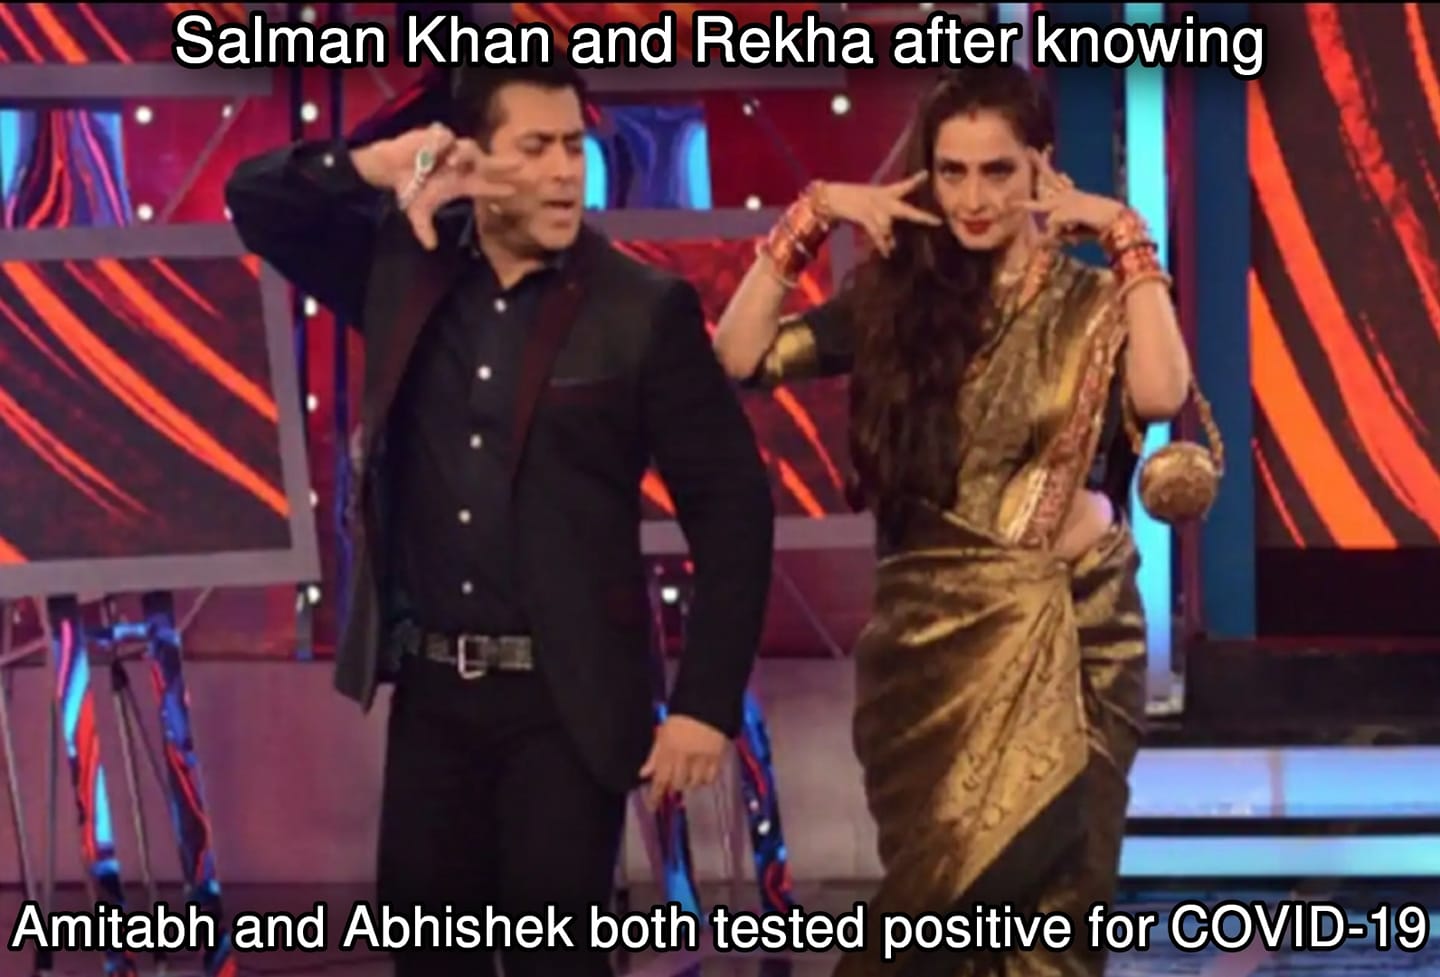
Caption: Salman Khan and Rekha after knowing    Amithabh and Abhishek both tested positive for COVID-19
Label: hate